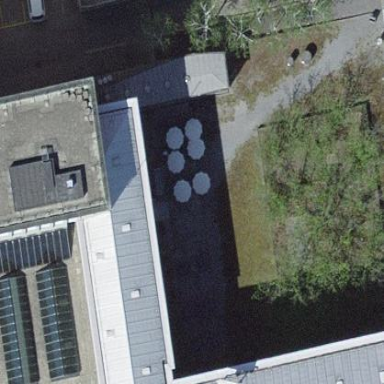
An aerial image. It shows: Terrace with outdoor seating for leisure activities.